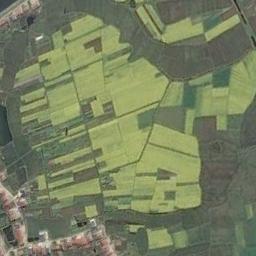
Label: rectangular_farmland